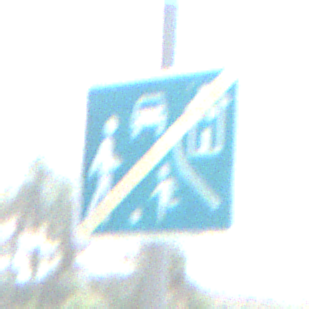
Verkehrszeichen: EndeVerkehrsberuhigterBereich
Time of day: Midday
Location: Outdoor (Nature)
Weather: PartlyCloudy
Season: NotSpecified
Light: Natural